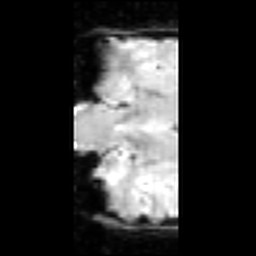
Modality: inplaneT2
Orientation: coronal
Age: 21
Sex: male